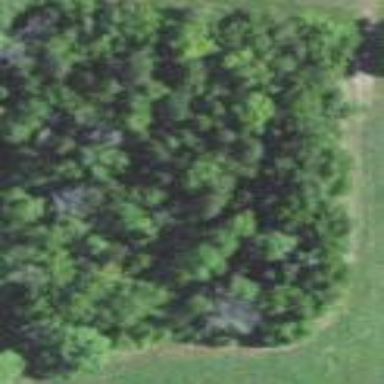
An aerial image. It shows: Mixed woodland with variety of leaf types and cycles.